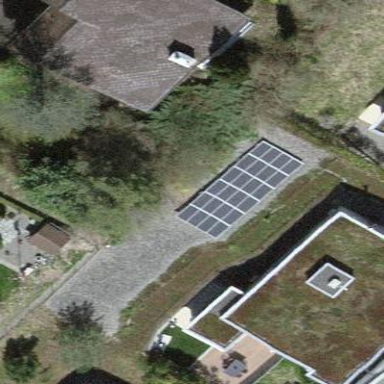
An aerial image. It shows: Solar power generator utilizing photovoltaic technology with solar photovoltaic panels.